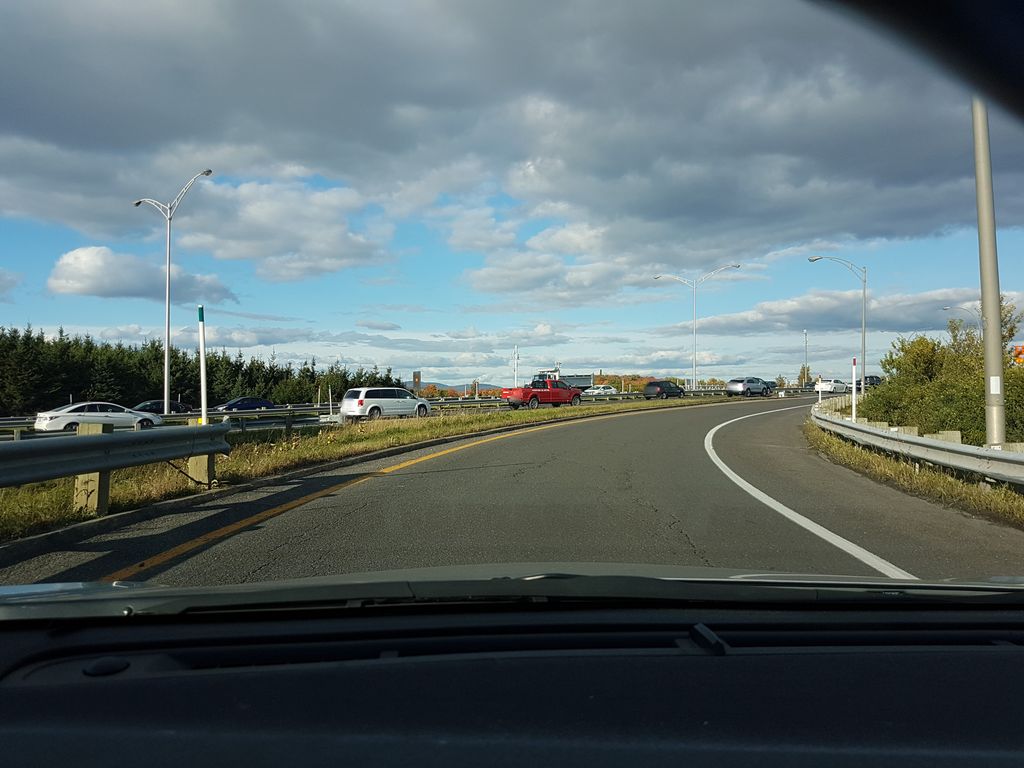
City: quebec_city